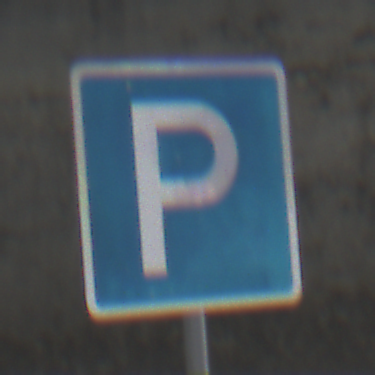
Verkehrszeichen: Parken
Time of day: Midday
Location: Outdoor (Suburban)
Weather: Overcast
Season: NotSpecified
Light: Natural